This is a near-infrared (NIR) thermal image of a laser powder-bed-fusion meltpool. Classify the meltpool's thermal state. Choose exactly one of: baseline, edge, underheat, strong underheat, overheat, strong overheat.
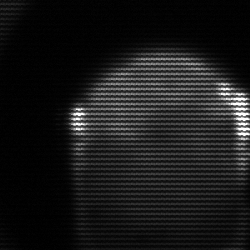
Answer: edge